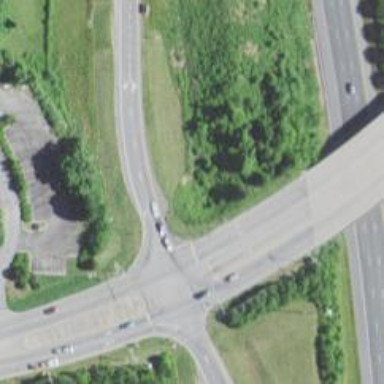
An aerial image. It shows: Expressway with asphalt surface classified as trunk highway.